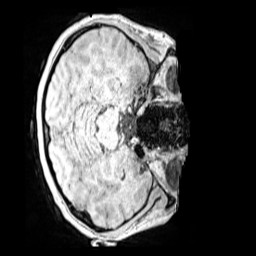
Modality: MP2RAGE
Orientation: axial
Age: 14
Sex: female
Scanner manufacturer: siemens
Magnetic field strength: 3 T
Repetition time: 4 s
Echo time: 0.00299 s